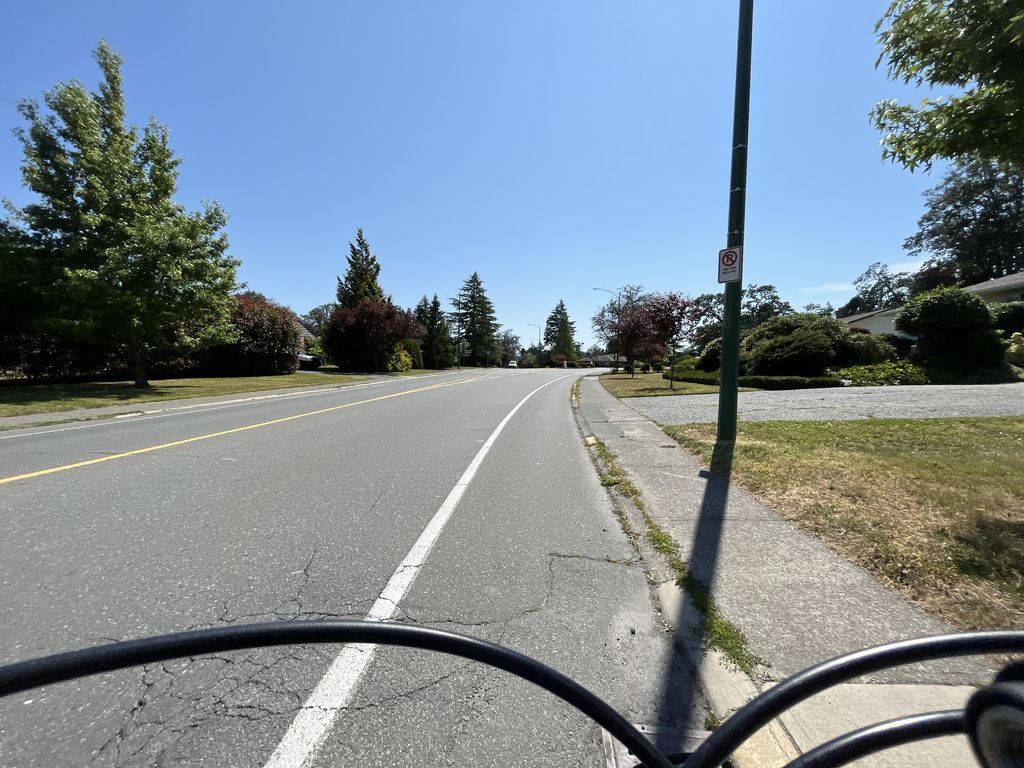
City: victoria